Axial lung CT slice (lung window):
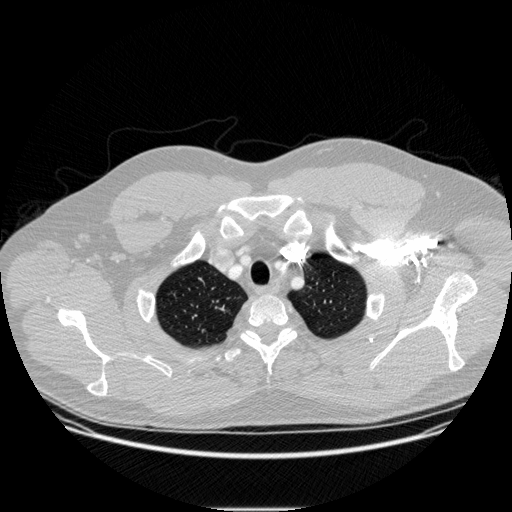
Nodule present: no